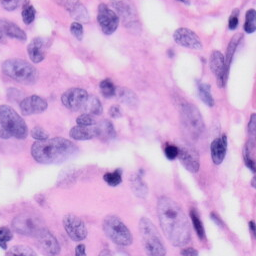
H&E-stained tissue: Skin